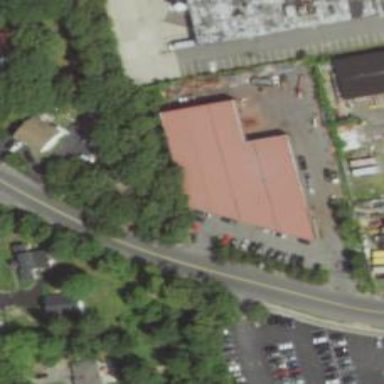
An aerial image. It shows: Commercial building.